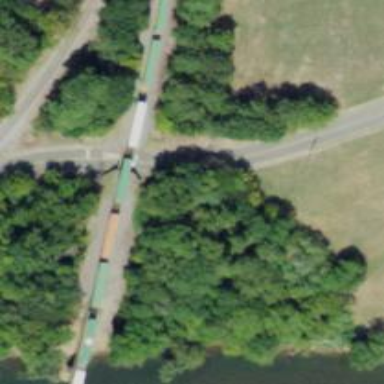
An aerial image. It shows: Abandoned railway.